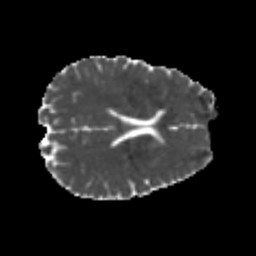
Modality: MD
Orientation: axial
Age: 24
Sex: male
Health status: healthy
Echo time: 0.074 s